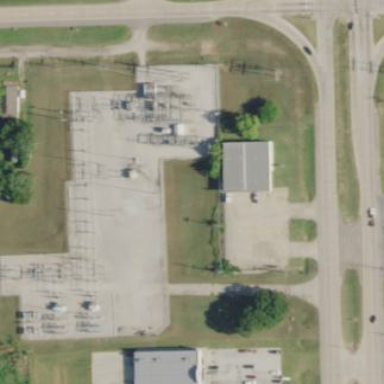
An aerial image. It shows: Power substation.